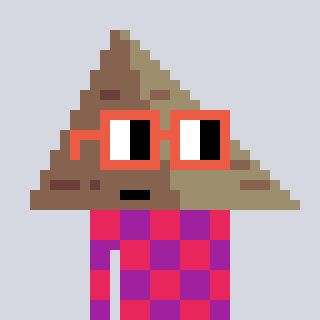
a pixel art character with square orange glasses, a pyramid-shaped head and a magenta-colored body on a cool background